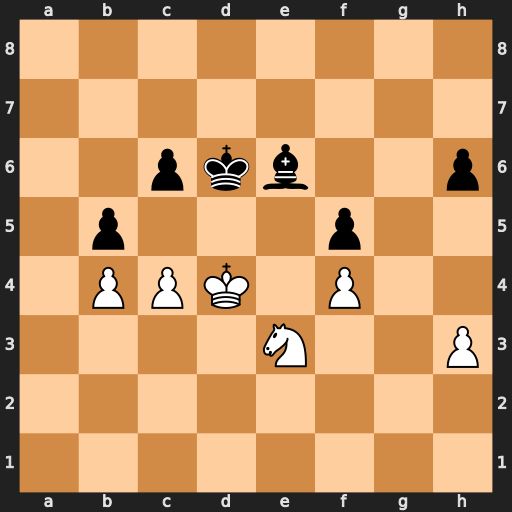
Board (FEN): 8/8/2pkb2p/1p3p2/1PPK1P2/4N2P/8/8
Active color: w
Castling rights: -
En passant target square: -
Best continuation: c5+ Ke7 Ke5